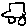
Label: car